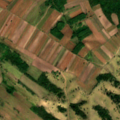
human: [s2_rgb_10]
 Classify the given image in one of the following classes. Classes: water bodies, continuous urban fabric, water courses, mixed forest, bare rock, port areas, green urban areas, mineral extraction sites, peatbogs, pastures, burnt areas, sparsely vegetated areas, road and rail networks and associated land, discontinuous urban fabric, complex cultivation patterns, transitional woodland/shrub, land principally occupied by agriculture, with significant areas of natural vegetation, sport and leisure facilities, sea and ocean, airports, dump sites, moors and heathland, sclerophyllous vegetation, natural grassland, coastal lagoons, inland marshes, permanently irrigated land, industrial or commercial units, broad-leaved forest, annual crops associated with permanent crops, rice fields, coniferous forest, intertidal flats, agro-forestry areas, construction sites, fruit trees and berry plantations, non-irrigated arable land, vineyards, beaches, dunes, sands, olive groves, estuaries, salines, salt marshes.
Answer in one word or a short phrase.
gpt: non-irrigated arable land, broad-leaved forest, natural grassland, transitional woodland/shrub